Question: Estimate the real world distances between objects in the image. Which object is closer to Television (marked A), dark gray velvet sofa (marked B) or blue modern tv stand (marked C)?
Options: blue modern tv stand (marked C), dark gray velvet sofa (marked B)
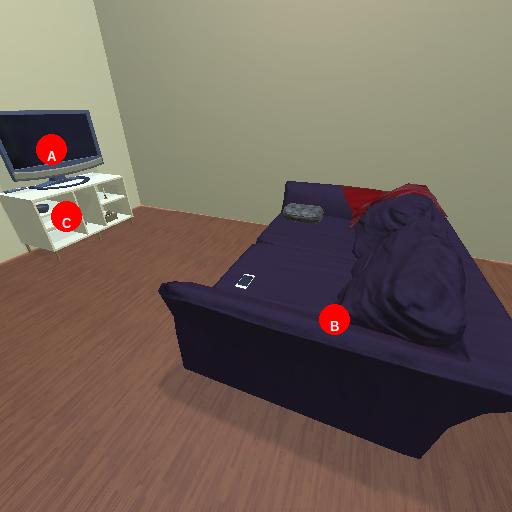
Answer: blue modern tv stand (marked C)